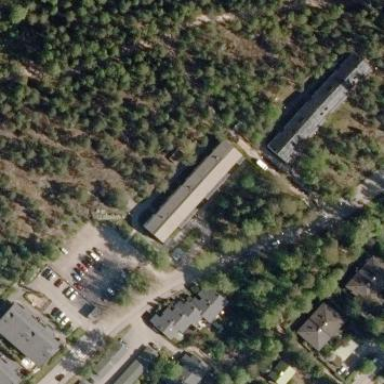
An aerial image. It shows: Residential building with apartments.